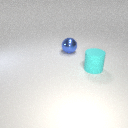
large blue metal sphere behind large cyan rubber cylinder